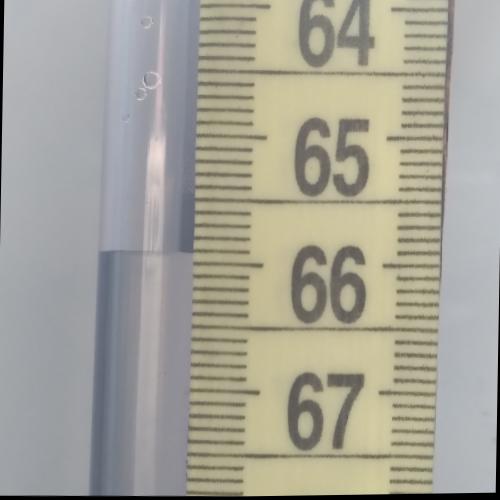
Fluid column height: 65.9 cm